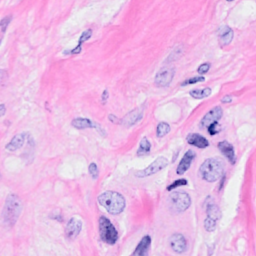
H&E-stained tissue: Breast